Question: I downloaded the Eclipse Luna version of PDT today and switched to the dark theme. All my PHP files are now displayed with very clear syntax highlighting in the dark theme.
However, when I load my javascript files, it's impossible to see the text in the file as it's dark black on lighter black (see image). This happens only for the JS files as all of the CSS and HTML files in the project inherit the dark theme very nicely.

I've restarted Eclipse applying the theme and the issue still remains. Any idea how I can get my JS file to work with this new version?
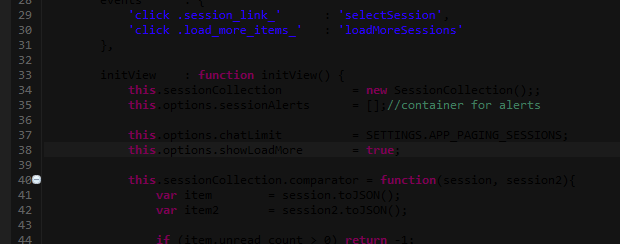
Answer: I suggest install eclipse color themes plugin: <URL>
This plugin provide dark editor support for most popular eclipse plugins (css, js, xml)